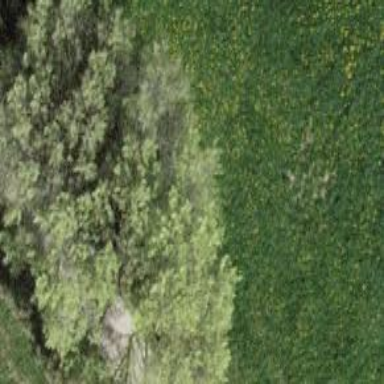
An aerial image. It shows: Row of trees in natural setting.